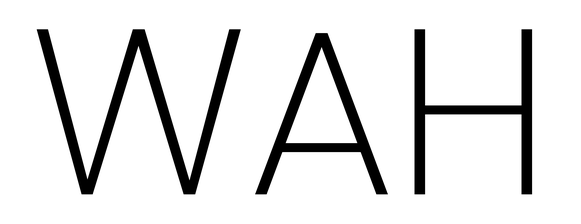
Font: Poppins-ExtraLight